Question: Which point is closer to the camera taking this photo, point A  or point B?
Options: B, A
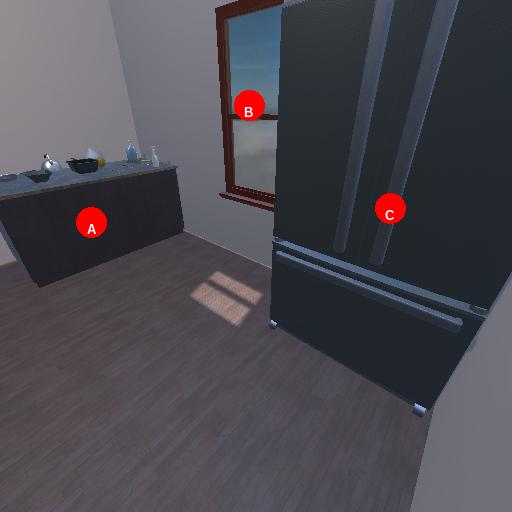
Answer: B